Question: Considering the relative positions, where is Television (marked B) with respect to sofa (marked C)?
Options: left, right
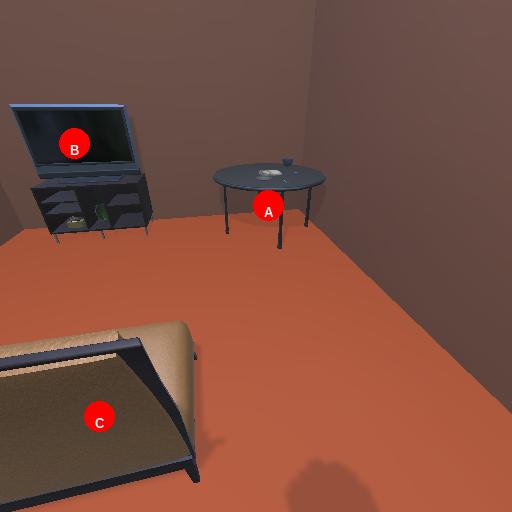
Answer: left